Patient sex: F
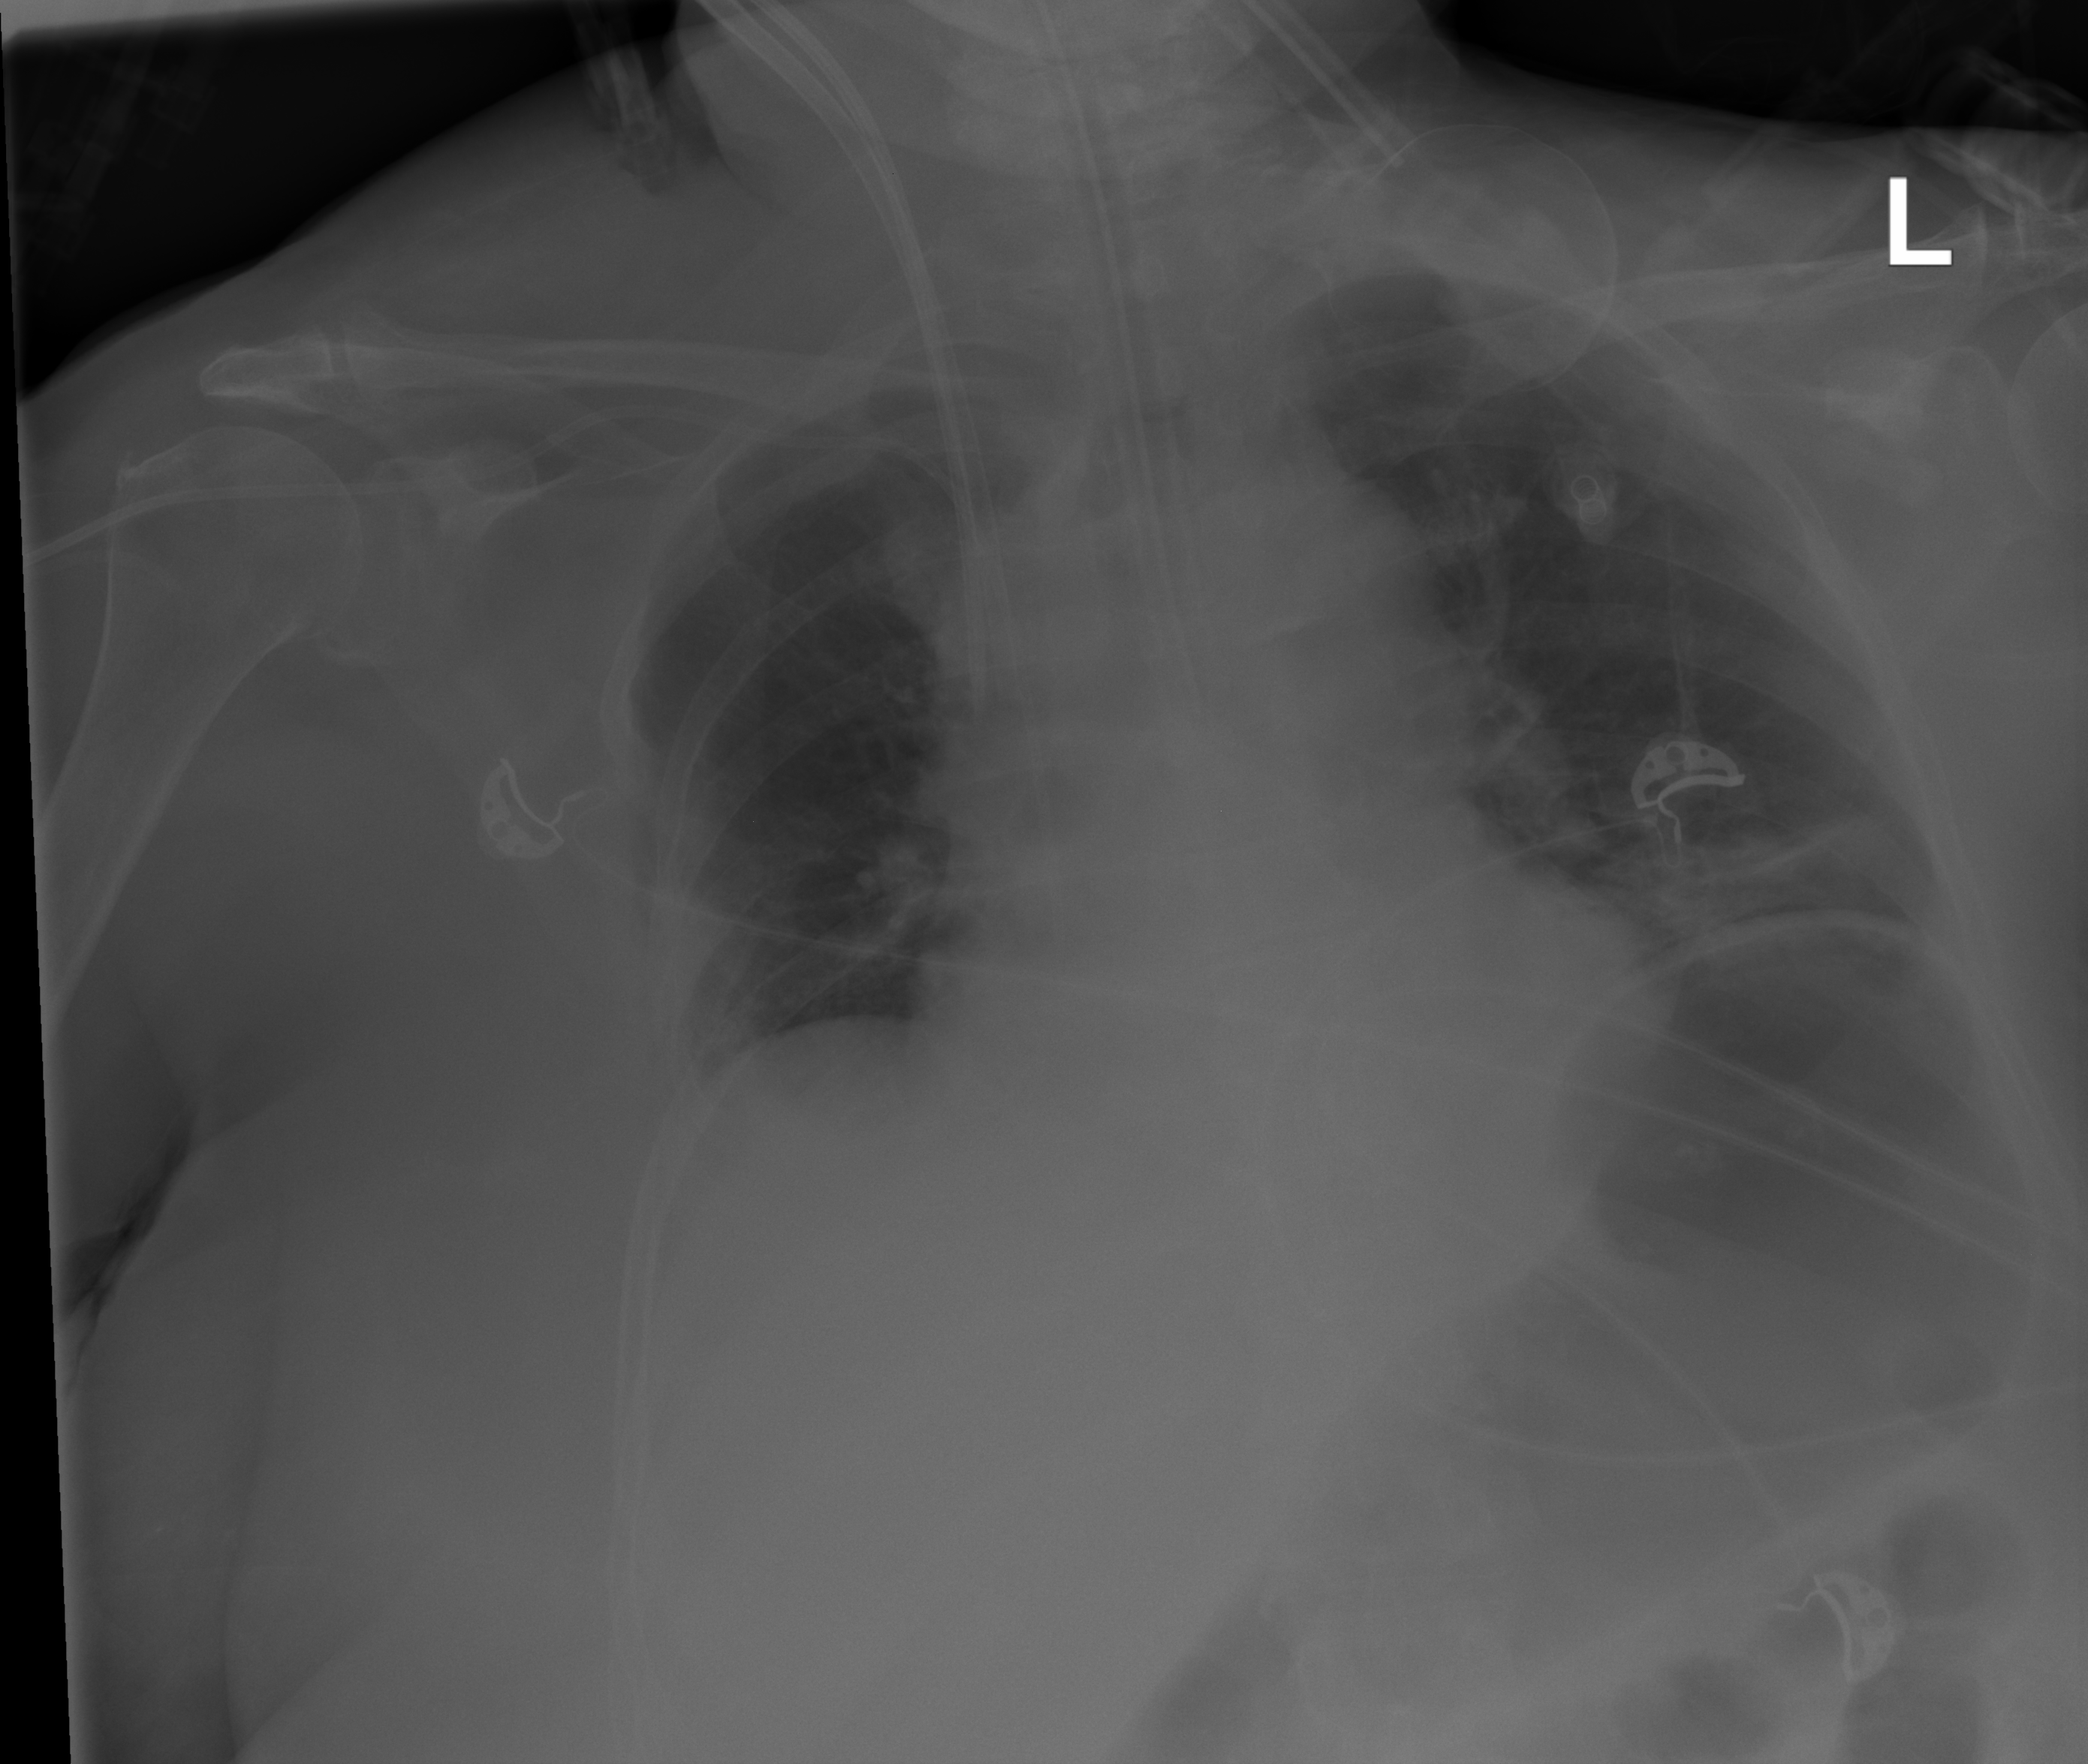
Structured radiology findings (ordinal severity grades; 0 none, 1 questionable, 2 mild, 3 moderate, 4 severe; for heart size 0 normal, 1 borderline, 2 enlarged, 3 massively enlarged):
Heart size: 2
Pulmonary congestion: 0
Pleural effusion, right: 2
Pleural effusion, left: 0
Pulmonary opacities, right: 0
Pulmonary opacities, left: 0
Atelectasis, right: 2
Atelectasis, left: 2